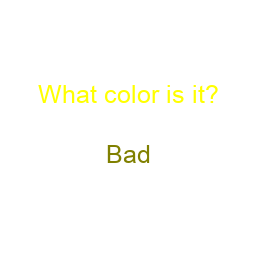
Color: olive
Background color: white
Question text color: yellow